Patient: sex F, age 60
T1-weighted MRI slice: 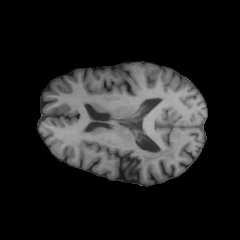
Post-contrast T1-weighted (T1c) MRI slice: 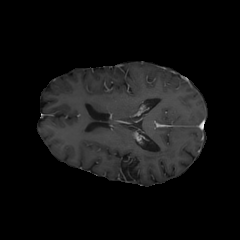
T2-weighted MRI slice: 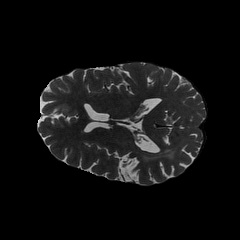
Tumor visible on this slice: yes
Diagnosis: Glioblastoma, IDH-wildtype
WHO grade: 4